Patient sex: F
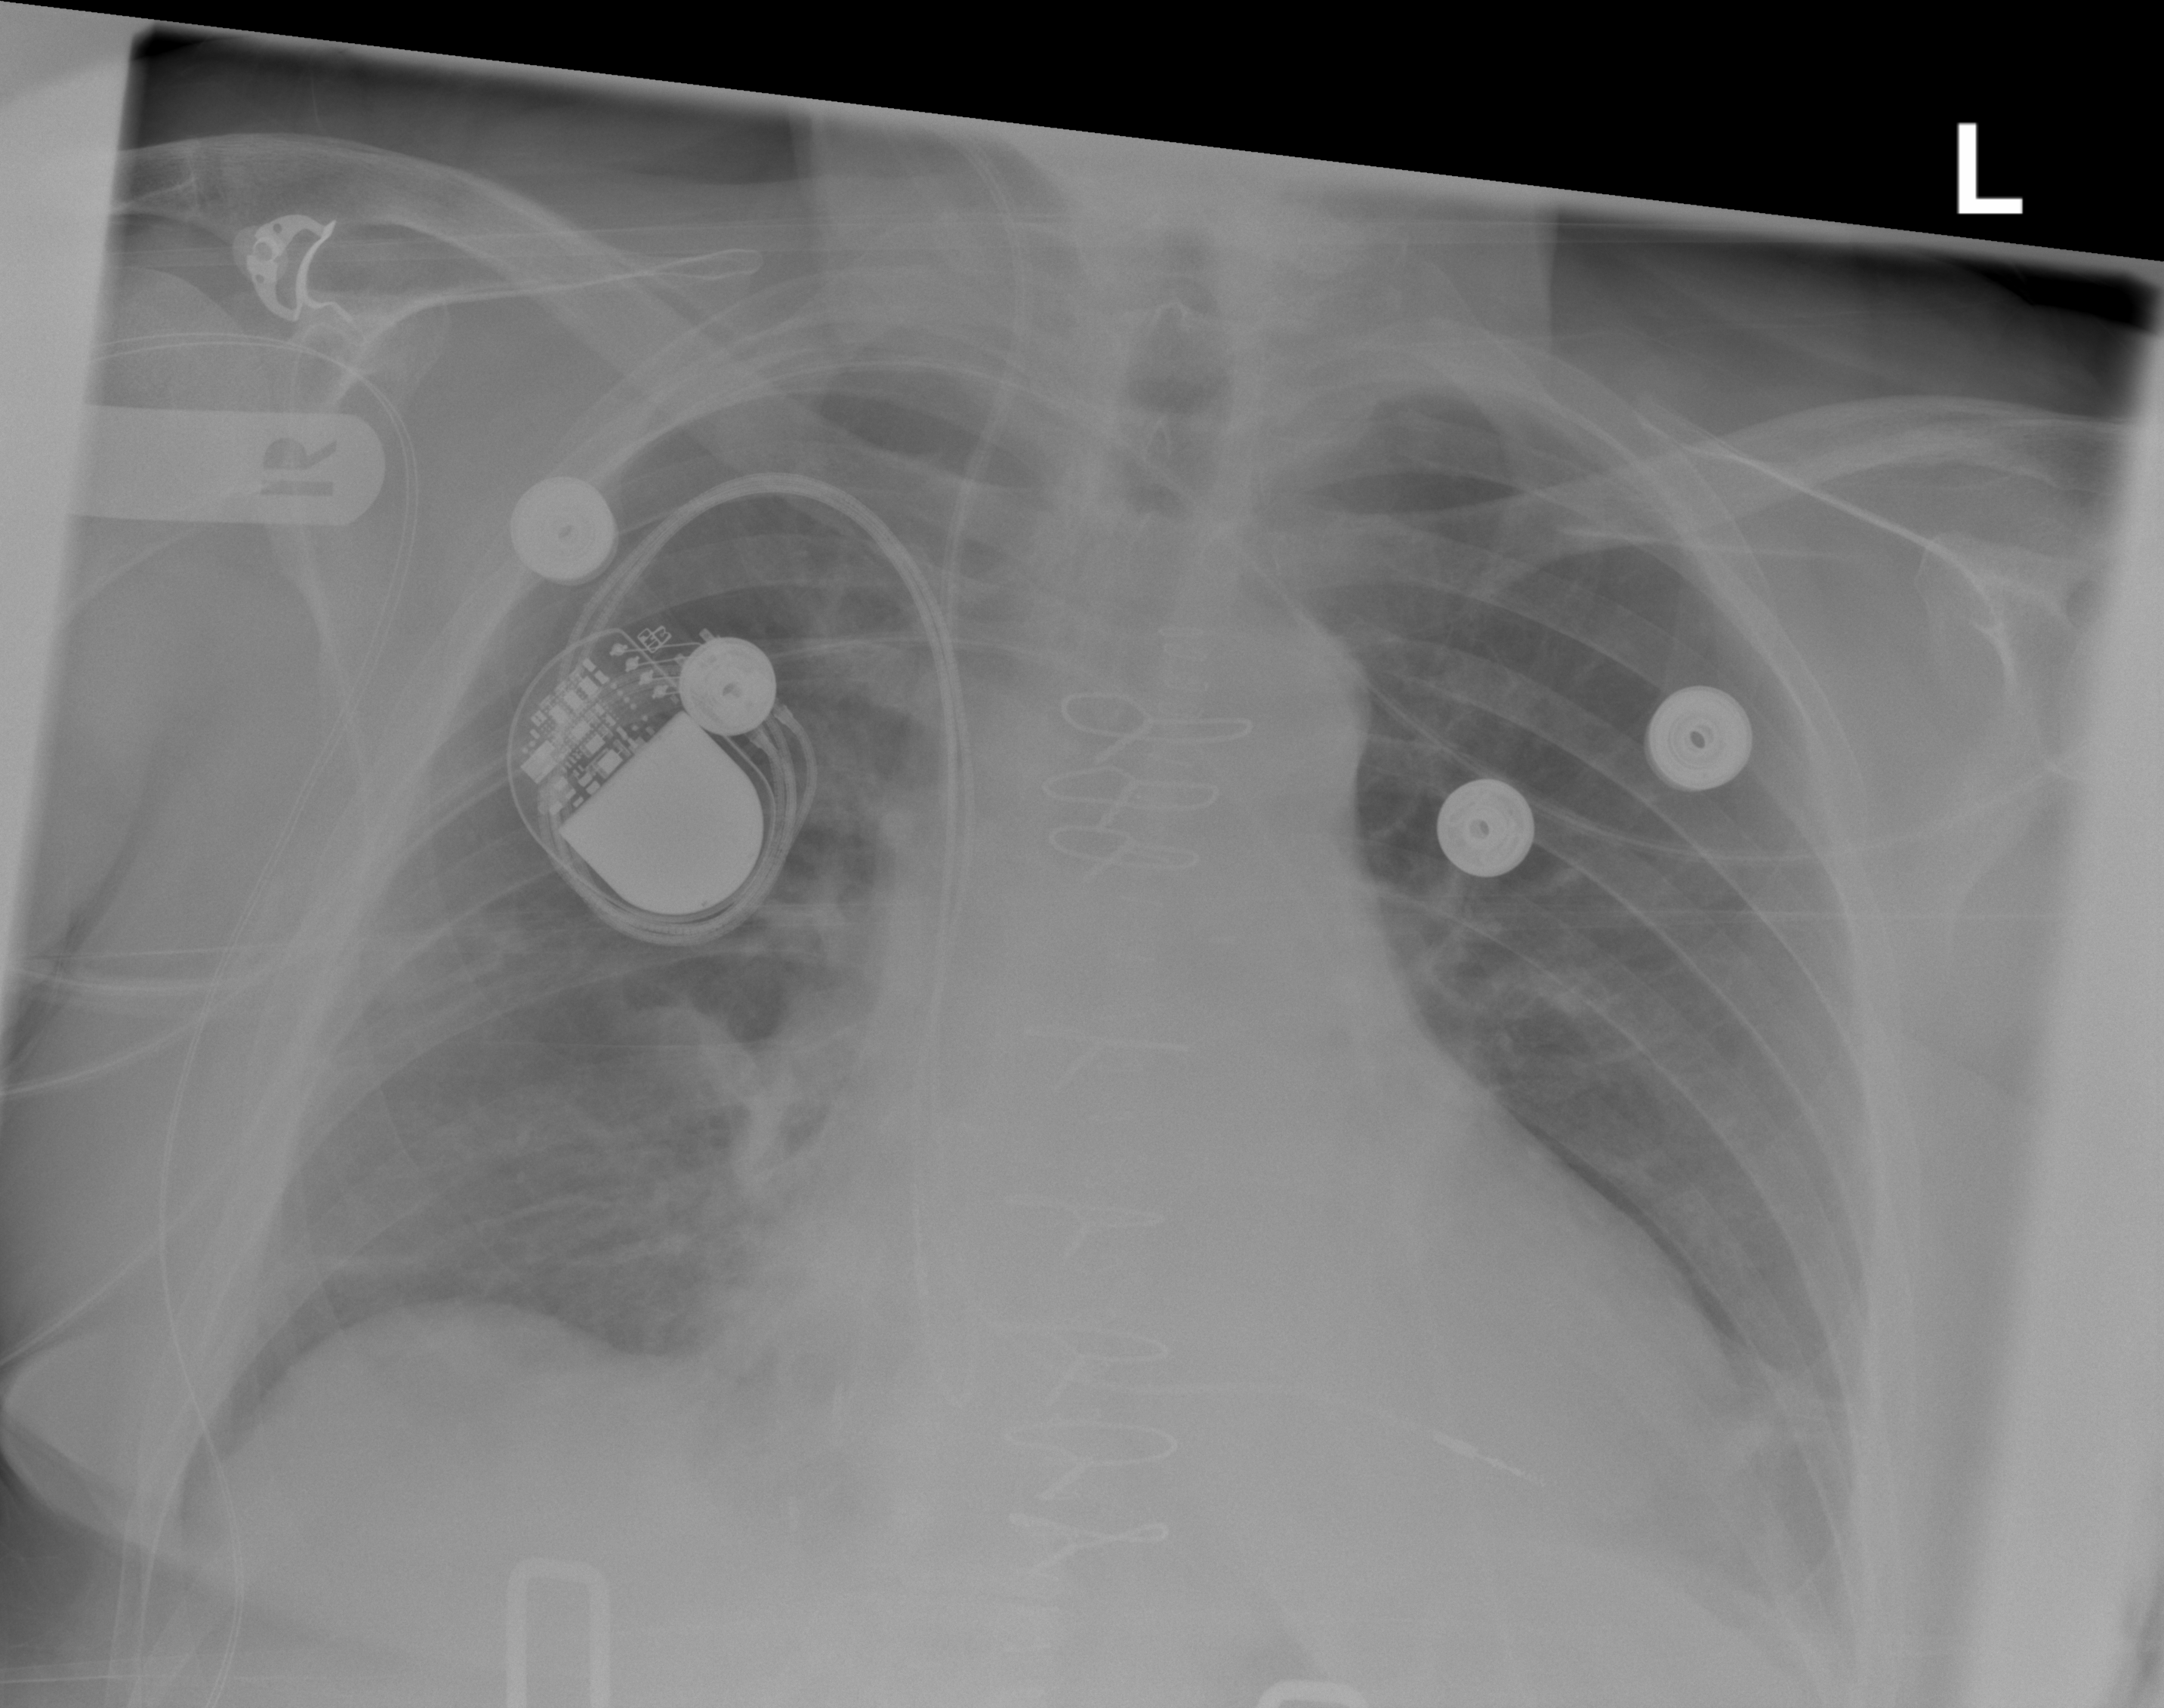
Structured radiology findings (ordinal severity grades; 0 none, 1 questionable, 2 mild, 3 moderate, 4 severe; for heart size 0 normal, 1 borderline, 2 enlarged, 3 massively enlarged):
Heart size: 2
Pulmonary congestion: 2
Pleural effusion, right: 0
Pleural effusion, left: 2
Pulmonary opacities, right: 0
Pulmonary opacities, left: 0
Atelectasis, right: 2
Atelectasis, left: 2